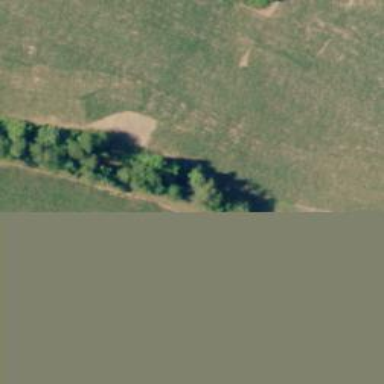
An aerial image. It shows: Row of trees in natural setting.